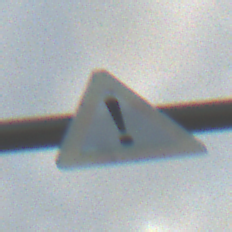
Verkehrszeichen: Gefahrenstelle
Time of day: SunriseSunset
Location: Outdoor (RoadRail)
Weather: PartlyCloudy
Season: NotSpecified
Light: Natural